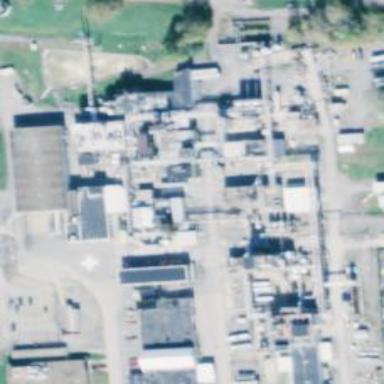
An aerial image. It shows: Industrial area primarily dedicated to chemical activities.